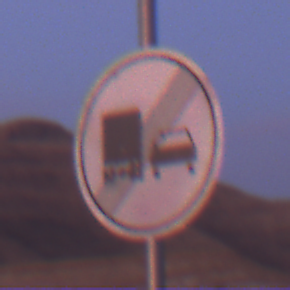
Verkehrszeichen: EndeUeberholverbotKraftfahrzeuge
Umgebung: Outdoor, Nature
Tageszeit: Dawn
Wetter: PartlyCloudy
Licht: Natural
Jahreszeit: NotSpecified
Kontrast: MediumContrast